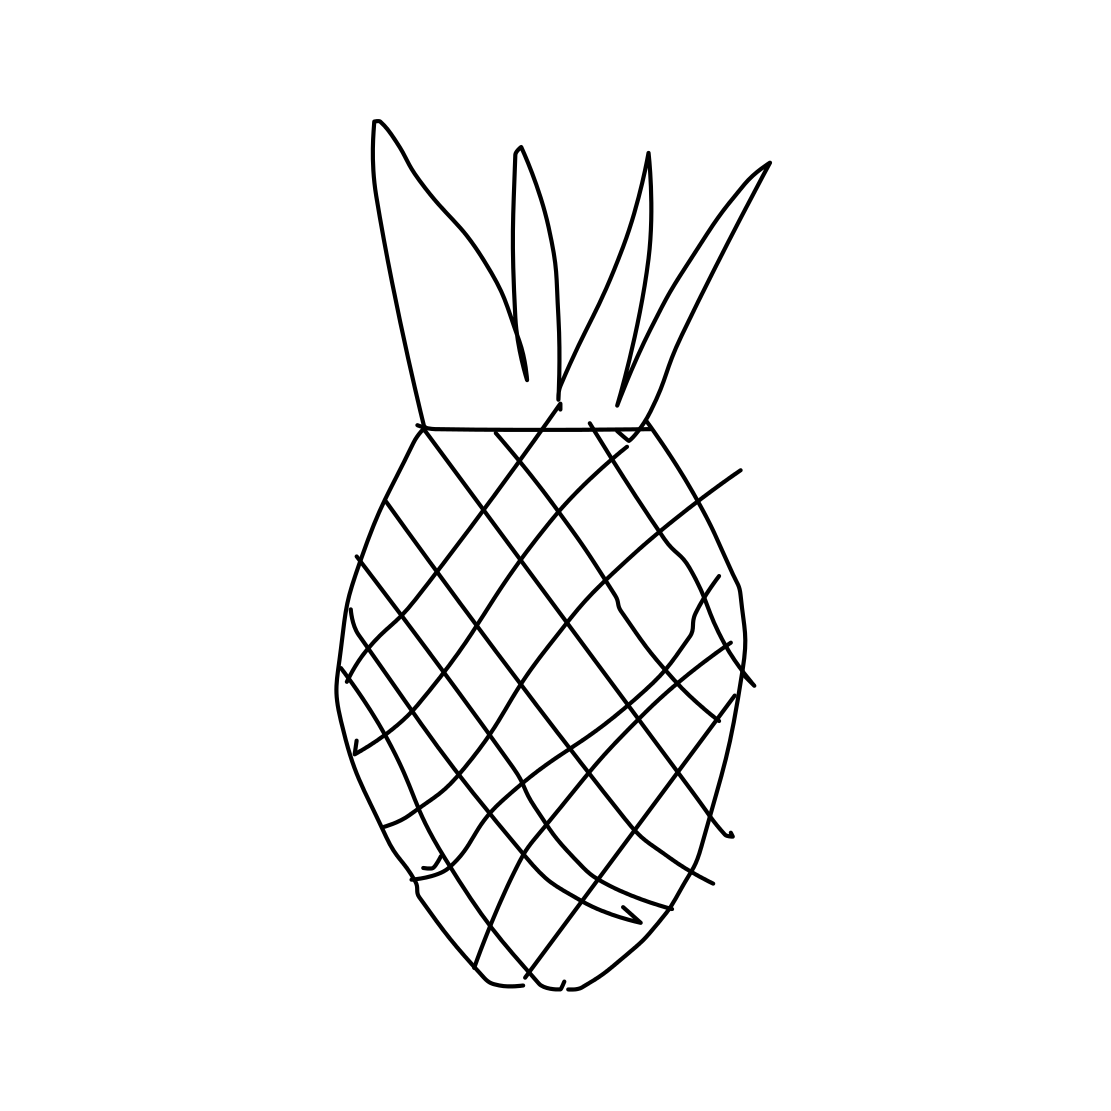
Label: pineapple